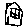
Label: house